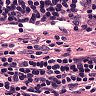
Metastatic tissue present: no